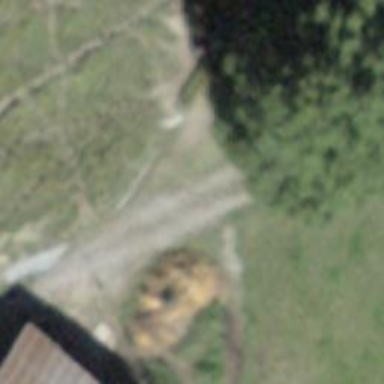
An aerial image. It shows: Driveway.